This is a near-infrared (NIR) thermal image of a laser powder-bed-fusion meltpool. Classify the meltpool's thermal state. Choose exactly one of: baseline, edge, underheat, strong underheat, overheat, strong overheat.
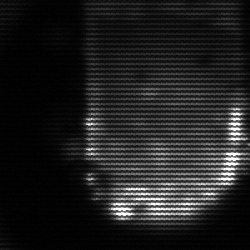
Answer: baseline